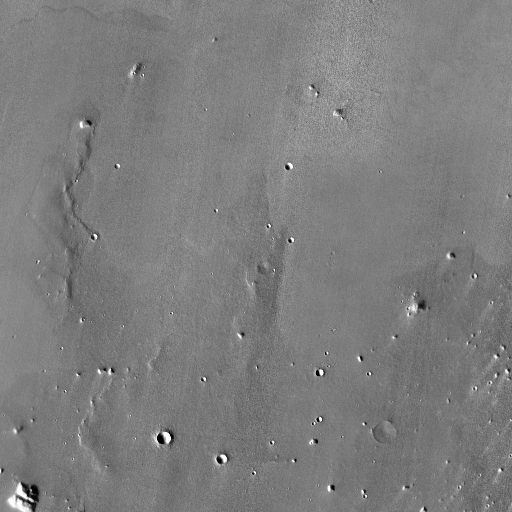
Crater classes present: Background, Other, Buried